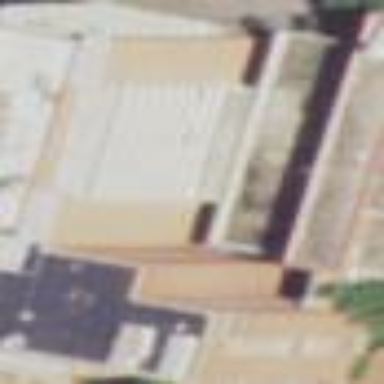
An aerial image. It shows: Commercial library housed in building.